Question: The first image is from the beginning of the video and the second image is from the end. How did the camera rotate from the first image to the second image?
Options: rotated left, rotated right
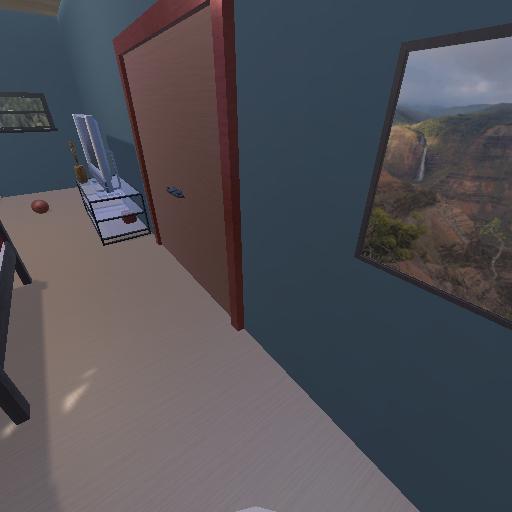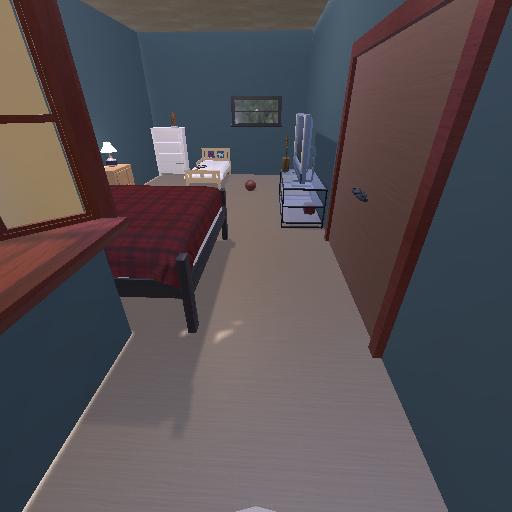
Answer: rotated left